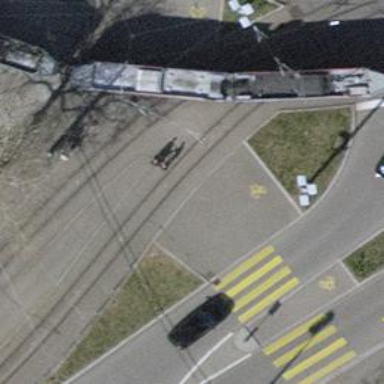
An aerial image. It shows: Kerb serving as barrier.